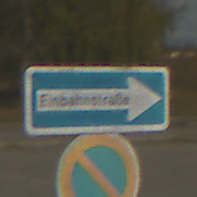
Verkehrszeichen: EinbahnstrasseRechtsweisend
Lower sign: EingeschraenktesHalteverbot
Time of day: MorningAfternoon
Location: Outdoor (RoadRail)
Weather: PartlyCloudy
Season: NotSpecified
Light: Natural